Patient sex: M
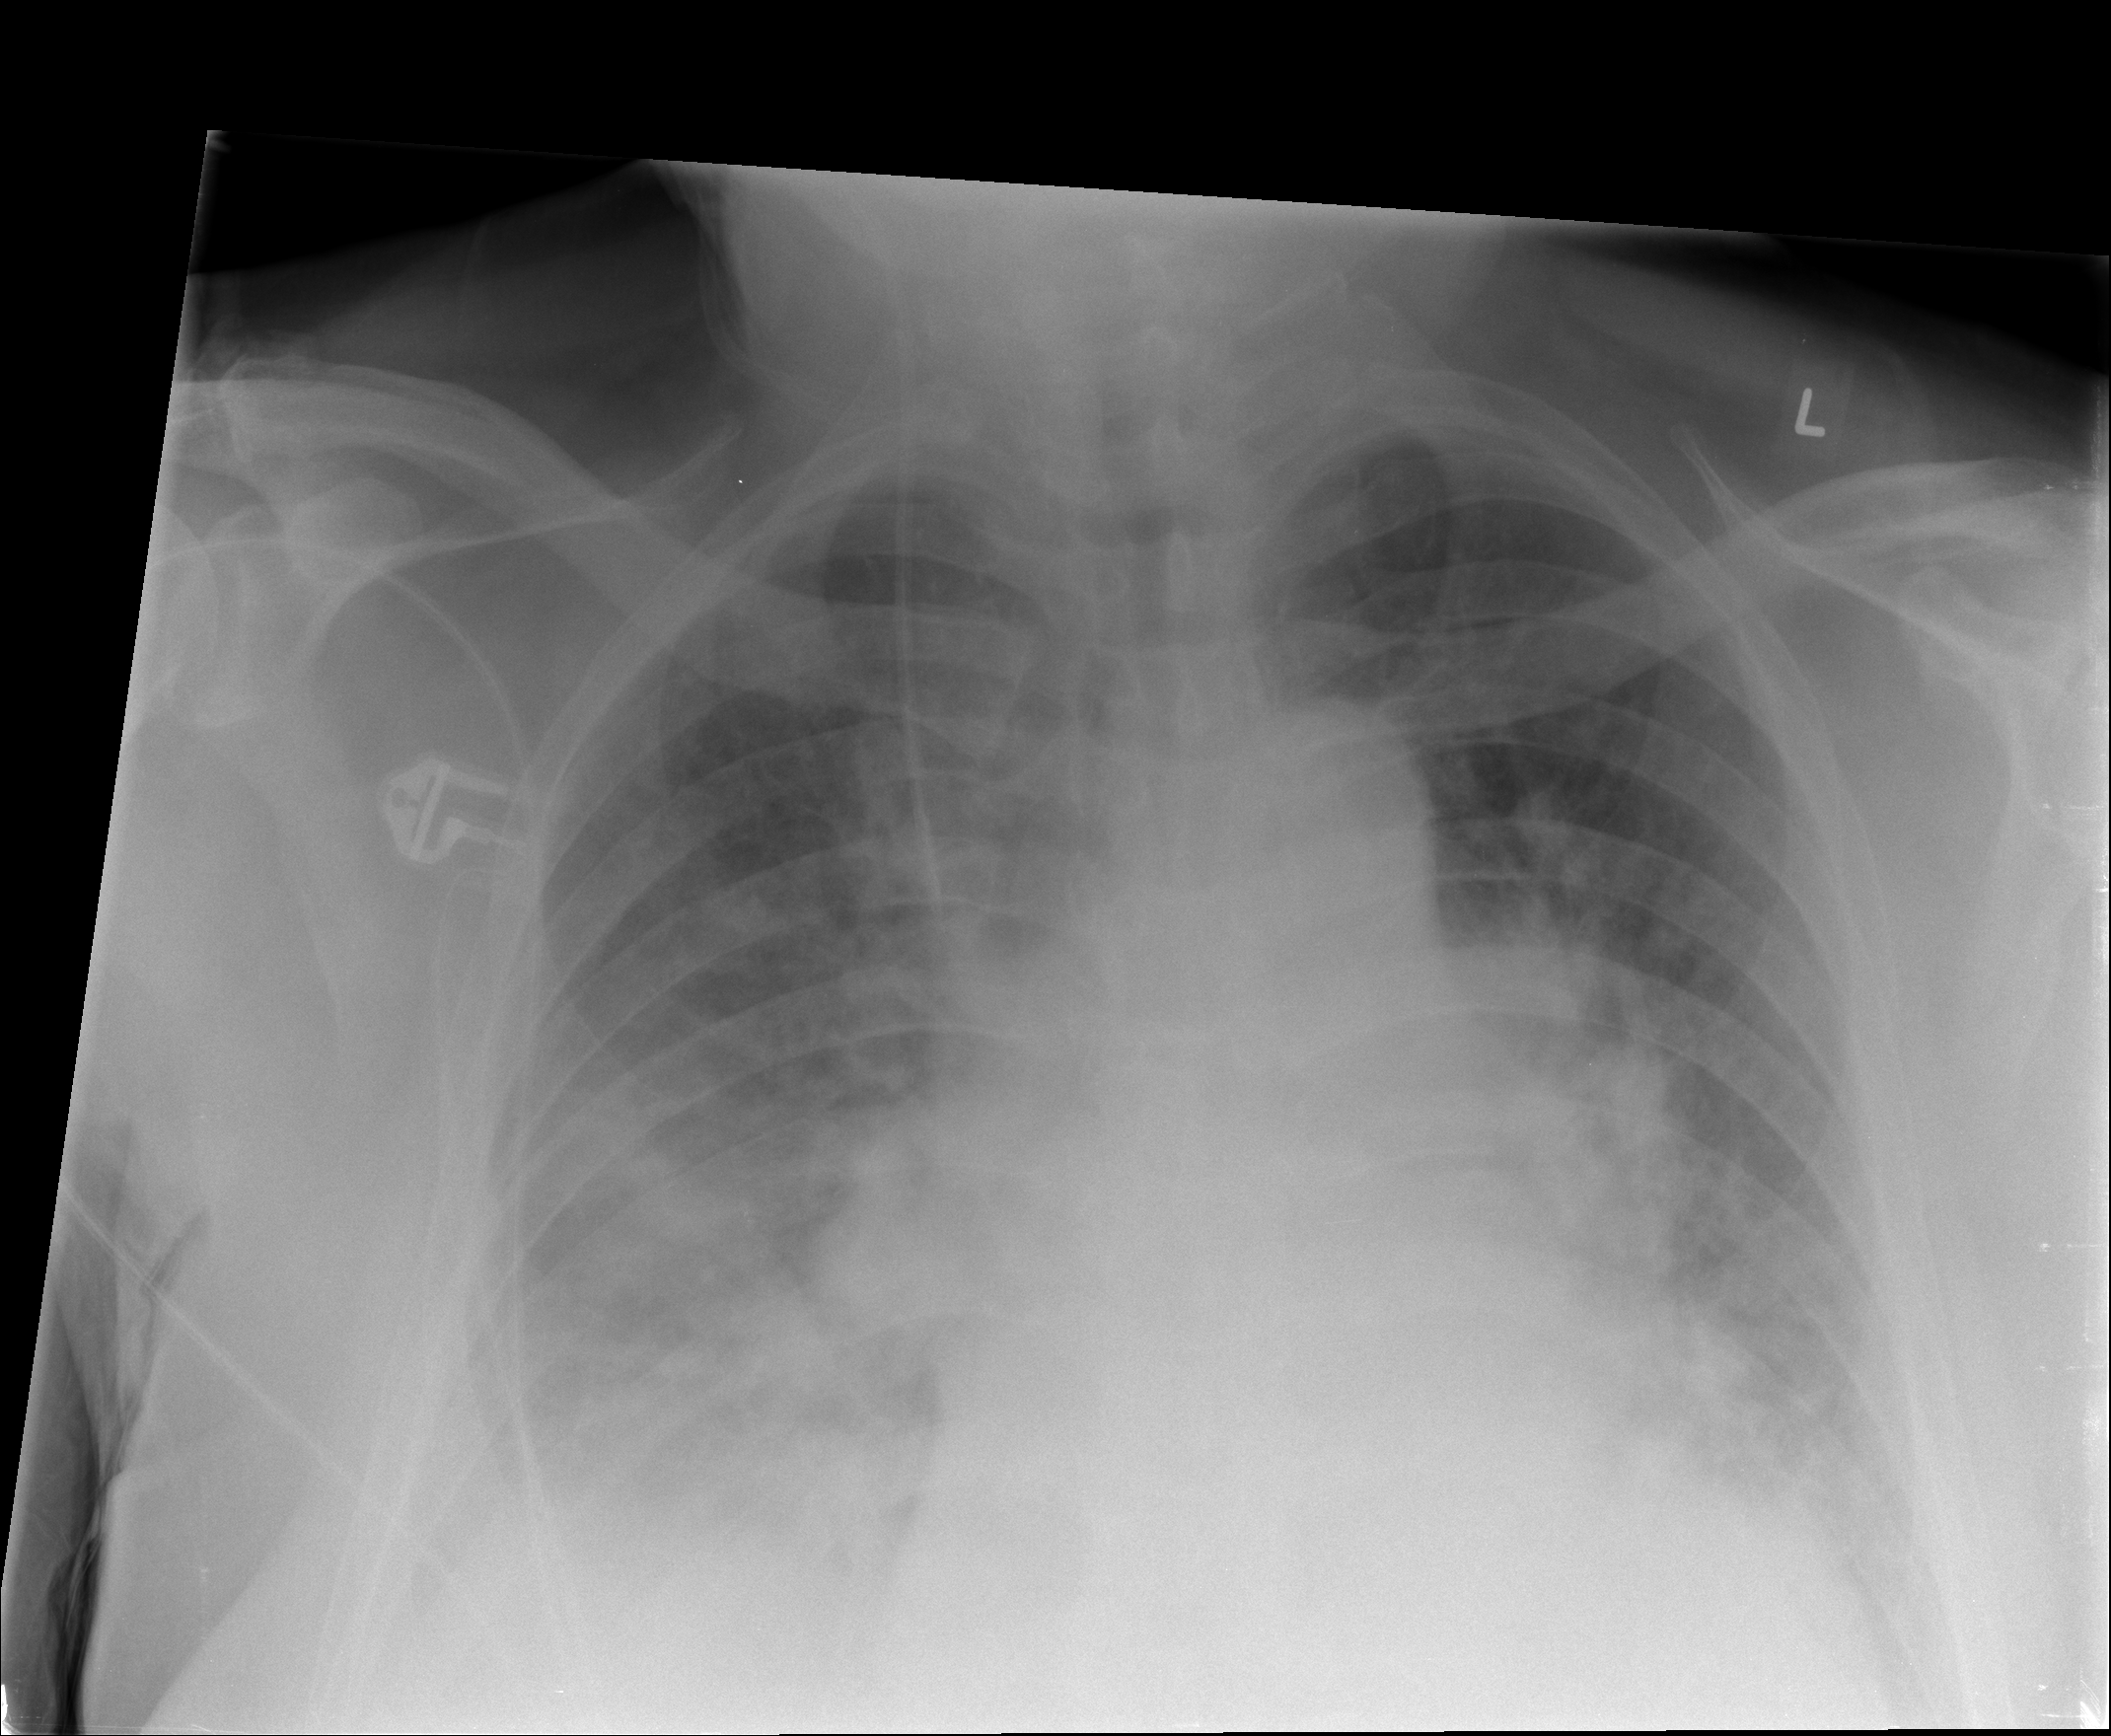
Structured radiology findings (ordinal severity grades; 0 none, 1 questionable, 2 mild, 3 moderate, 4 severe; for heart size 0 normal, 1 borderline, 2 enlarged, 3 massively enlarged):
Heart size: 2
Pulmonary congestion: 2
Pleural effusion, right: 2
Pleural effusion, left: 2
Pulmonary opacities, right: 3
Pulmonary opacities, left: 2
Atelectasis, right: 2
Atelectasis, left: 0